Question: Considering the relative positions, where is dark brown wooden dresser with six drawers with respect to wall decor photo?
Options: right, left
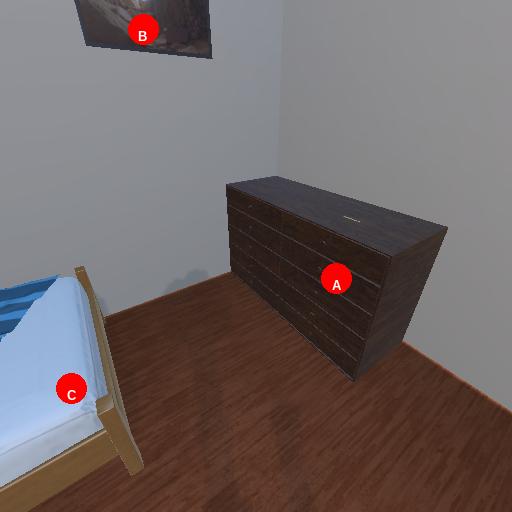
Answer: right